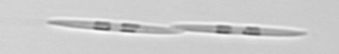
Label: Pseudo-nitzschia